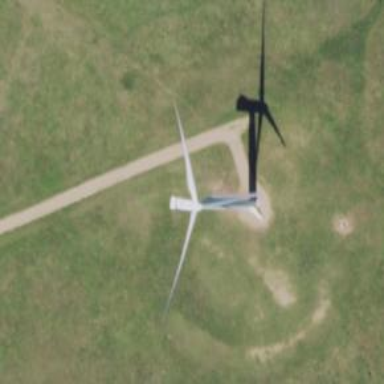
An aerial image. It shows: Wind turbine generator that utilizes wind as its source for generating electricity. It is of the horizontal axis type.